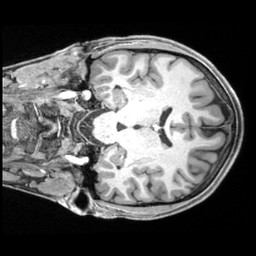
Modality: T1w
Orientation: coronal
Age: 28
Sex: male
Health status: healthy
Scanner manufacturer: siemens
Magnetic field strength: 3 T
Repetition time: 2.4 s
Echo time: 0.00194 s